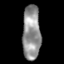
Tissue: skin
Cell type: Epithelial cells
Senescence score: 0.2227
Nuclear area (px): 949
Mean DAPI intensity: 147.603